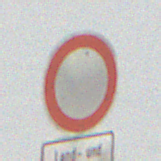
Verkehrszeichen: VerbotFahrzeugeAllerArt
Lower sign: BesondereFahrzeugeUndTransportgueter8
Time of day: MorningAfternoon
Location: Outdoor (Nature)
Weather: Overcast
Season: Winter
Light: Natural